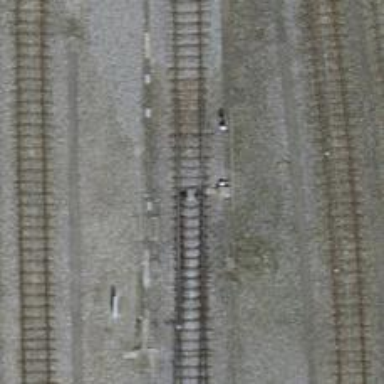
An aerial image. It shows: Rail yard with electrified contact lines for the railway.